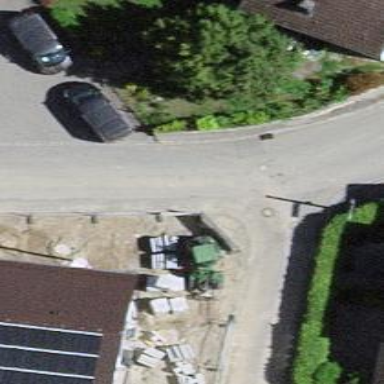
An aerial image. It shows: Post box.